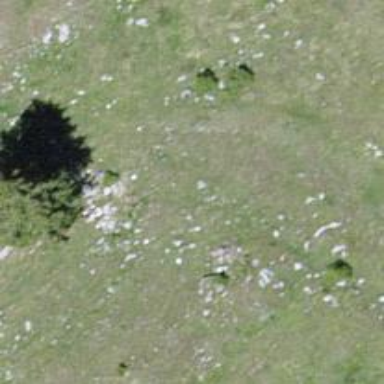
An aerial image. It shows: Needle-leaved tree in nature.